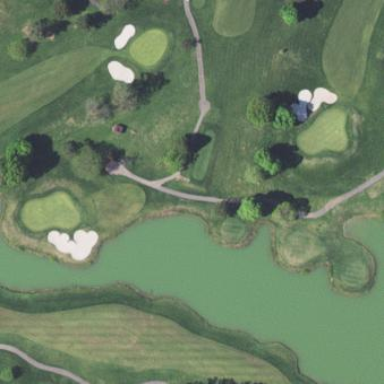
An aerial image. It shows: Water hazard on golf course.